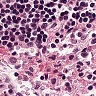
Metastatic tissue present: no